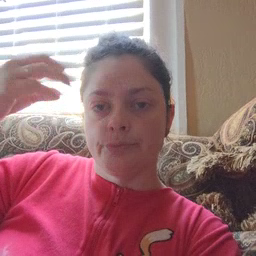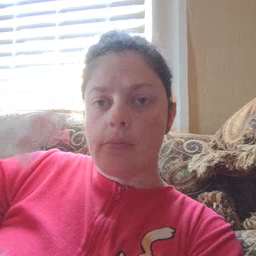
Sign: shower